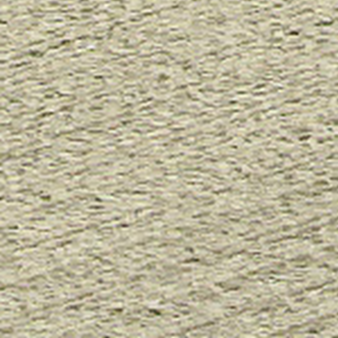
Label: other